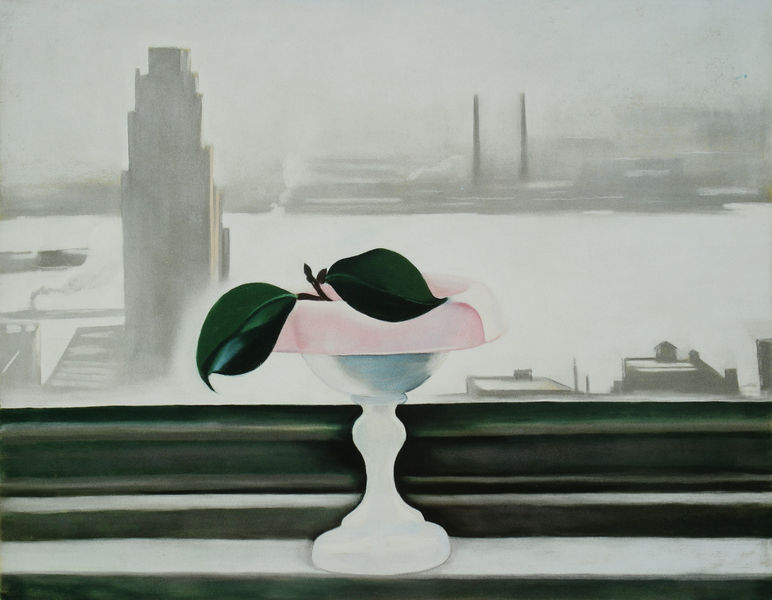
Titel: East River from the Shelton
Künstler: Georgia O'Keeffe
Institution: Im Besitz der Künstlerin
Schlagwörter: blätter, schatten, fluss, grün, stadt, ufer, blume, fenster, grau, licht, gebäude, haus, rahmen, schale, brücke, kanal, sonne, kelch, blatt, pflanze, rosa, schornstein, stilleben, vase, schiff, schornsteine, dunst, nebel, schlot, hafen, lastkahn, dampfer, fensterrahmen, türme, fensterbank, hochhaus, wolkenkratzer, new york, o´keeffe, schlöte